Question: '''
import cv2
import numpy as np
lena = cv2.imread('lena.jpg')
height, width = lena.shape[:2]
a = 250 # equilateral triangle side
h = a * (3 ** .5) / 2 # equilateral triangle height
# triangle points to be used for masking the image
tri = np.array([[0, h], [a / 2, 0], [a, h]], np.float32)
mask = np.zeros((height, width), dtype=np.uint8)
cv2.fillConvexPoly(mask, tri.astype(np.int32), (255, 255, 255))
tri_crop = cv2.bitwise_and(lena, lena, mask=mask)
# new triangle points
tri_trans = np.array([[3 * a / 2, 0], [a / 2, 0], [a, h]], np.float32)
# transform inital triangle to new triangle points
aff_trans = cv2.getAffineTransform(tri, tri_trans)
tri_warp = cv2.warpAffine(tri_crop, aff_trans, (width, height))
# join triangles together
new_canvas = cv2.bitwise_or(tri_crop, tri_warp)
cv2.imwrite('lena.png', new_canvas)
'''
output:

So you can see the line dividing two triangles - join is not seamless.
Any advice how to make the join seamless?
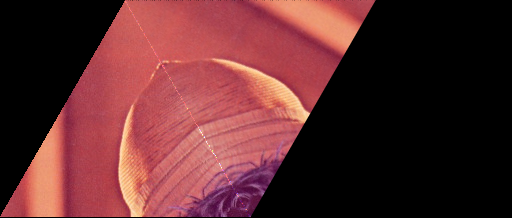
Answer: Now look at this magic:
'''
tri_crop[tri_crop == 0] = tri_warp[tri_crop == 0]
'''